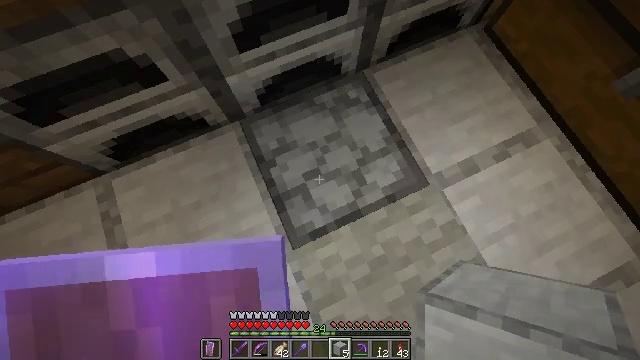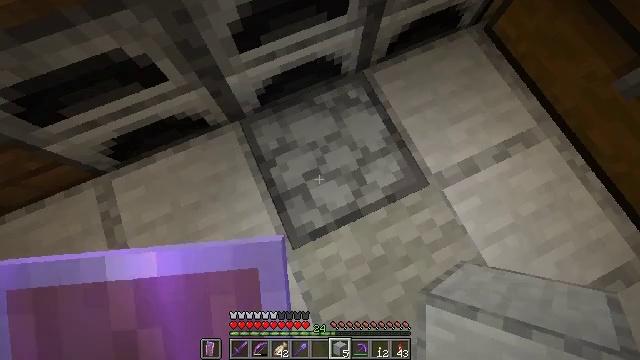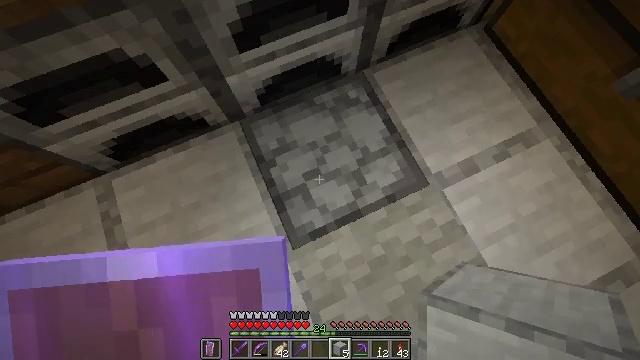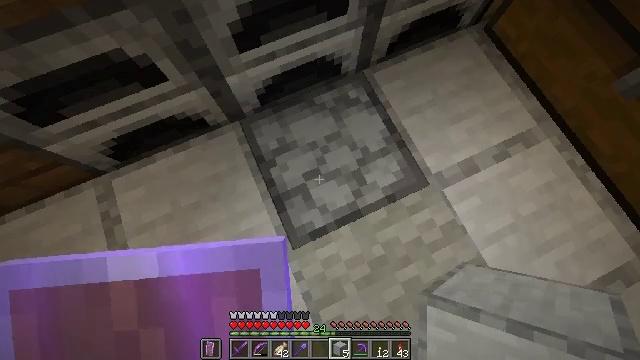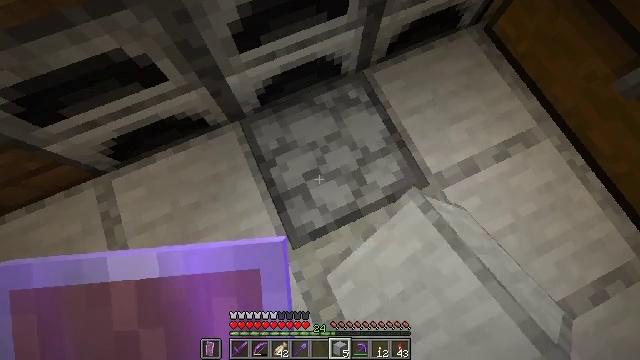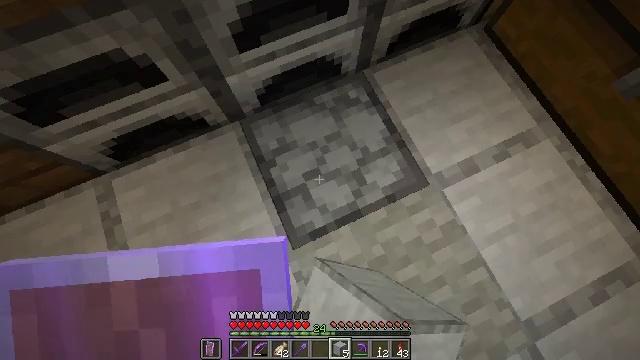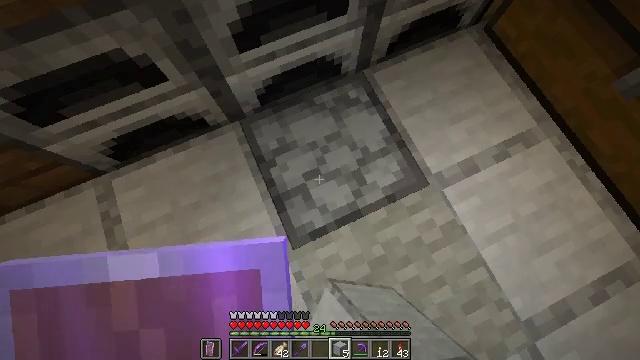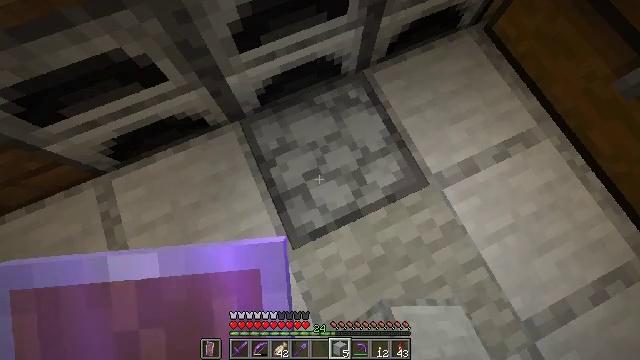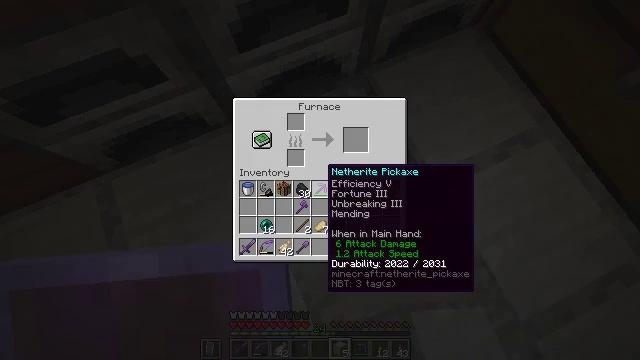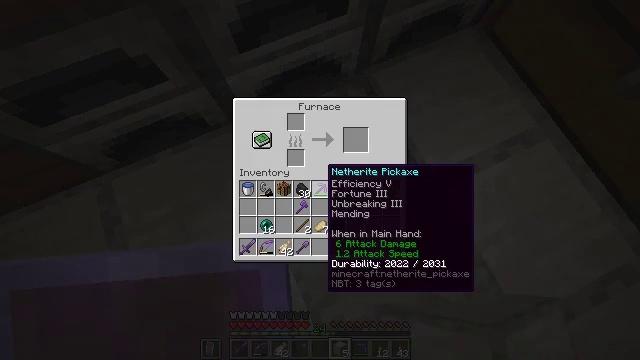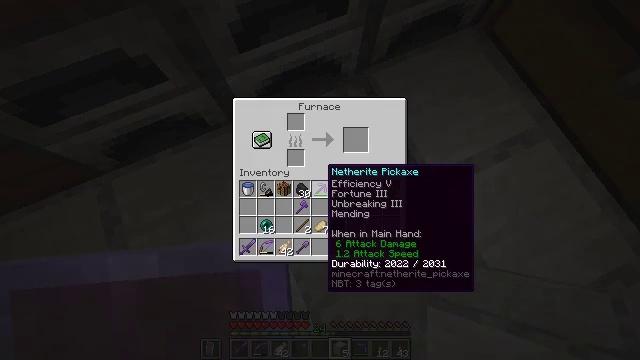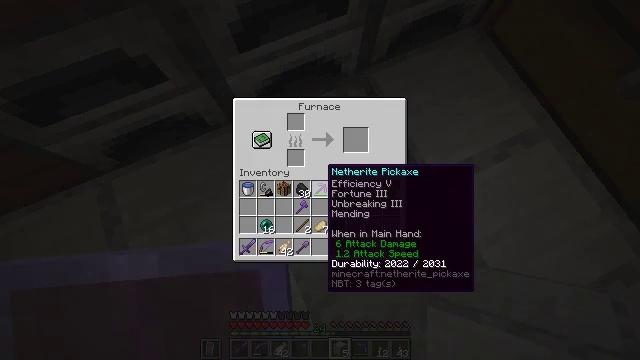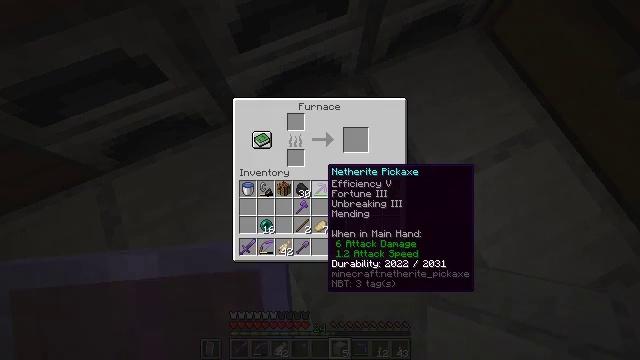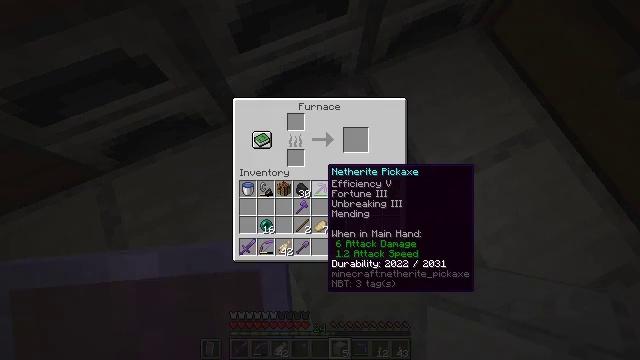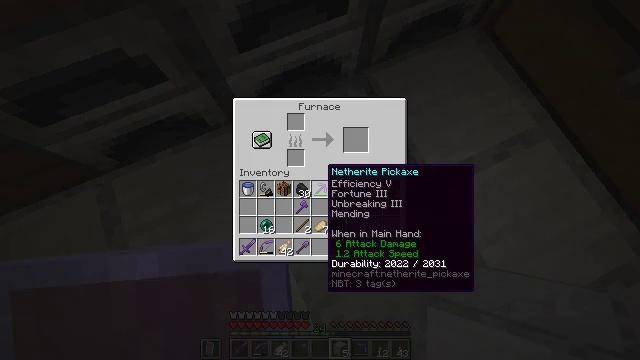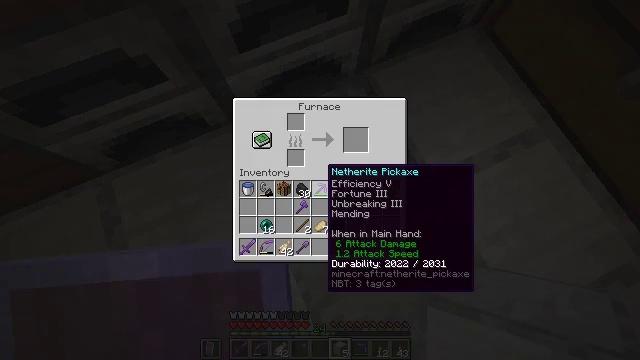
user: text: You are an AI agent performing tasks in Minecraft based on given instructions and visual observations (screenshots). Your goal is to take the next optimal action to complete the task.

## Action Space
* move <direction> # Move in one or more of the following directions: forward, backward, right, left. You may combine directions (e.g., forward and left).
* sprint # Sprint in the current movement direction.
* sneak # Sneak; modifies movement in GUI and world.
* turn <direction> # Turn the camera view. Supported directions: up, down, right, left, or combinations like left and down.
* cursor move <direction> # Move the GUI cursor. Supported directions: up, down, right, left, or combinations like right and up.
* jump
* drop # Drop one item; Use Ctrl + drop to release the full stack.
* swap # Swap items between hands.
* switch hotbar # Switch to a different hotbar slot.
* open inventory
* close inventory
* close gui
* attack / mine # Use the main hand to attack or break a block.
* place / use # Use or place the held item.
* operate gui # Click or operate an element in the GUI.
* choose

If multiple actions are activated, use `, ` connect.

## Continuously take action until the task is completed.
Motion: motion action
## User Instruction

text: Produce nether brick by using a furnace with netherrack.
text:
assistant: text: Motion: no_op
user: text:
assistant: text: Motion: no_op
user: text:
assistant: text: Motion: use / place
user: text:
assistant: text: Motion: use / place
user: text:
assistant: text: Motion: use / place
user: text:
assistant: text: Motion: no_op
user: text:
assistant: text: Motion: no_op
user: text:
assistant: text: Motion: no_op
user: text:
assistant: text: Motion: no_op
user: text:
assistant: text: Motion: no_op
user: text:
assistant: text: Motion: no_op
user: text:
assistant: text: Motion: no_op
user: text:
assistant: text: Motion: no_op
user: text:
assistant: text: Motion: no_op
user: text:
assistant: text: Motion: no_op
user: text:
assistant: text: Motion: no_op
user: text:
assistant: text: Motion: no_op
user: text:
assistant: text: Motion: no_op
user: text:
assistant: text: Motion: no_op
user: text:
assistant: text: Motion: no_op
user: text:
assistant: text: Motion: no_op
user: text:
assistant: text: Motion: turn left and up
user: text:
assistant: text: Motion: turn left and up
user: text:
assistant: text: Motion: turn left and up
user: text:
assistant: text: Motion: turn left and up
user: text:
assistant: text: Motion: turn left and up
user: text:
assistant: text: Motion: move forward
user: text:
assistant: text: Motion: move forward, turn left and up
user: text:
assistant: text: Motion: move forward, turn left and up
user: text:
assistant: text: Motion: move forward, turn up